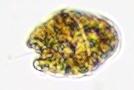
Label: Akashiwo